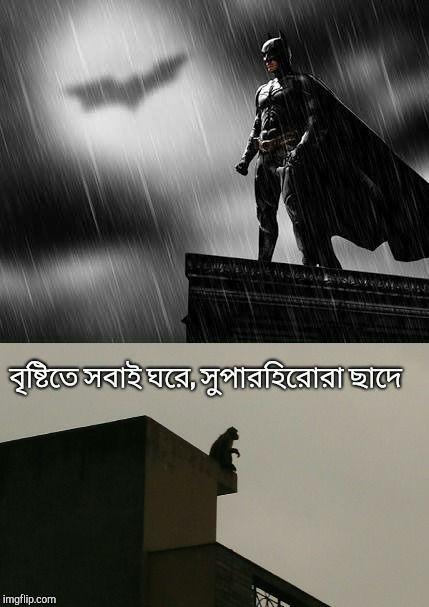
Text: বৃষ্টি তে সবাই ঘরে, সুপারহিরোরা ছাদে।
Label: Non Hate